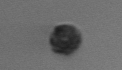
Label: Dinophyceae